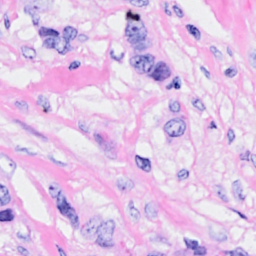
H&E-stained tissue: Breast